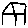
Label: house